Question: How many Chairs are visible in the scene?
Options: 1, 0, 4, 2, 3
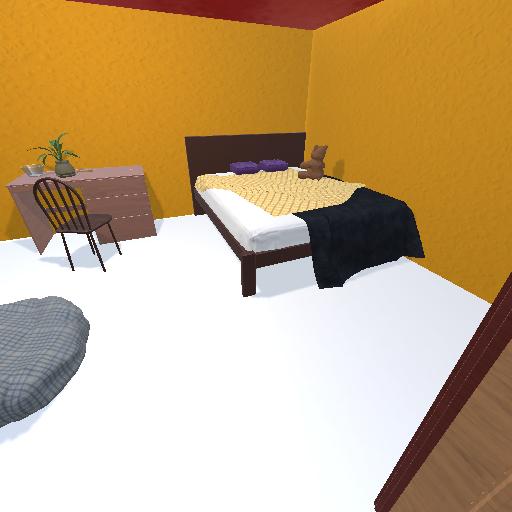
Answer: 1